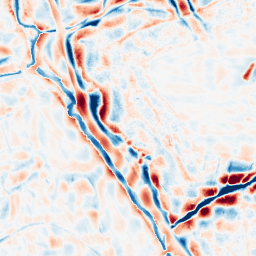
Category: wavelet
Decomposition family: wavelet_biorthogonal
Decomposition parameters: wavelet: bior5.5
level: 4
Upsampling method: edge_directed
Upsampling parameters: scale: 4
Upsampling scale: 4